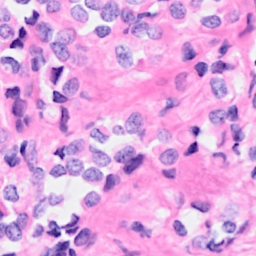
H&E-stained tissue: Breast